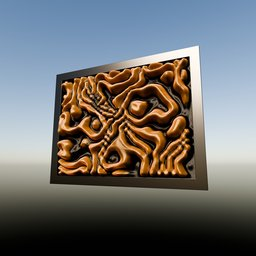
Label: decoration